Interaction volume radius: 5 \u00c5
Interaction volume height: 35 \u00c5
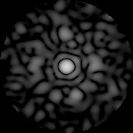
Disorder parameter: 0.859